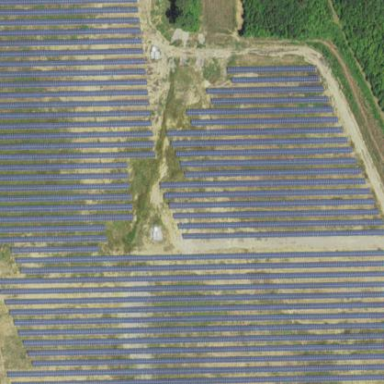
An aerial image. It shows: Solar power plant with photovoltaic technology surrounded by fence.